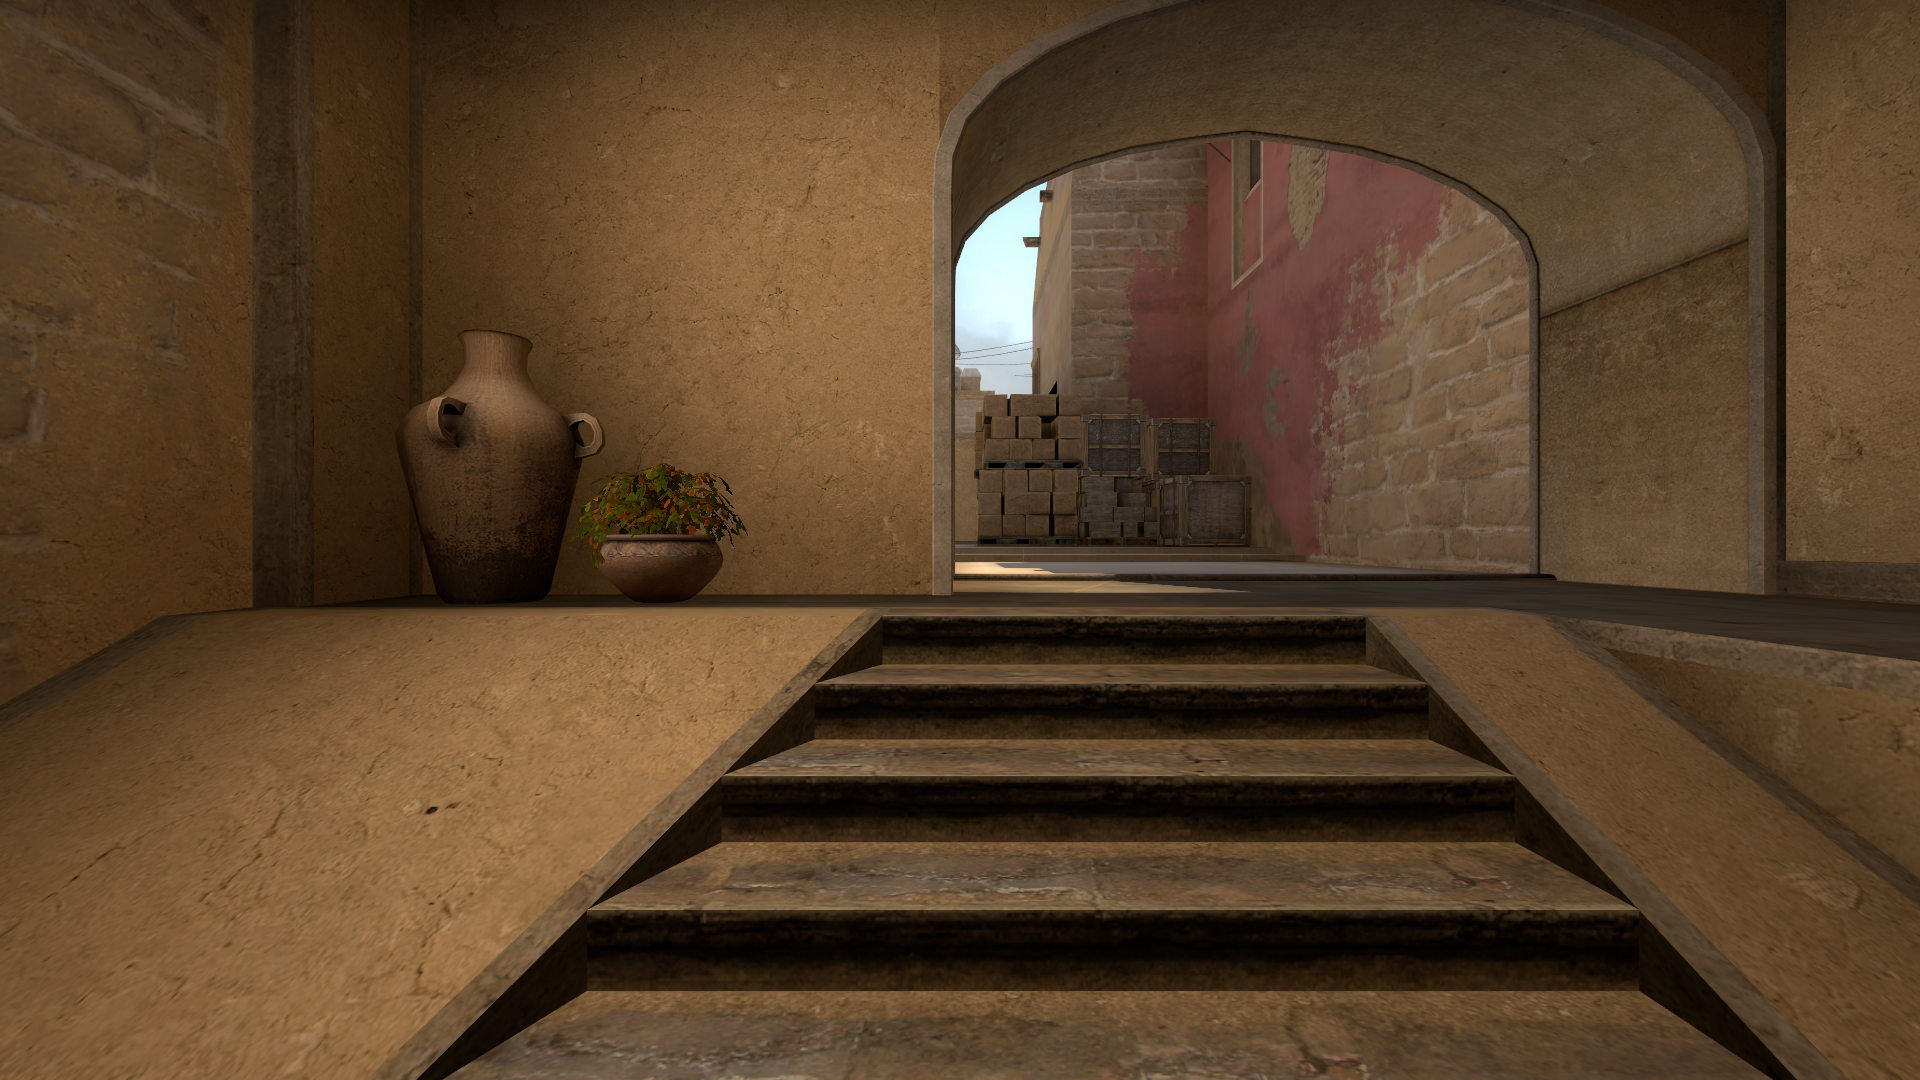
Map: de_mirage